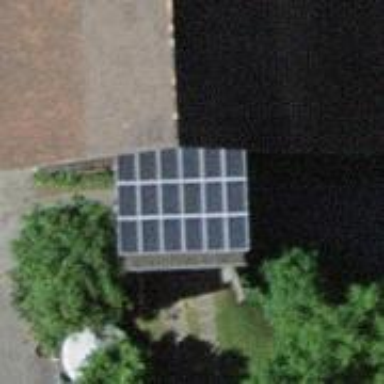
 consisting of solar photovoltaic panels."